Question: I am working with a data set (column 1=gene names and column 2 = expression values) and I'm trying to do a cluster plot but what I find is that the branches are labeled by row number rather than the gene ID from column 1.
dataset: <URL>
Using:
'''
attach(animals)
d=dist(as.matrix(animals))
hc=hclust(d)
plot(hc)
'''
resulting plot:

I've tried to do kmeans clustering and end up getting this error:
> NAs introduced by coercion.
Which indicates to me that I have not formatted my data file correctly.
Anyone know what's going on here?
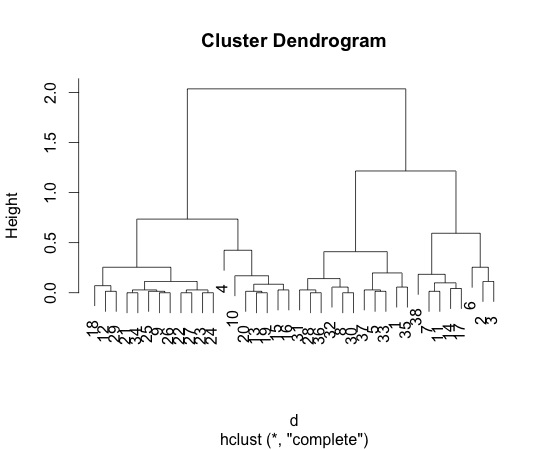
Answer: For 'hclust' to recognize your gene name as the correct label name, this column has to be the row names.
Problem: gene 'mmu-miR-191' appears twice and row names cannot be repeated. Considering the value for both rows are the same, I'm just gonna assume it is a duplicate and erase the second one.
'''
read.table("miRNA.csv", sep=",", header=TRUE, row.names=1) -> mirna
mirna[-34,] -> mirna # Delete the redundant row.
row.names(mirna) <- mirna[,1] # Declare column 1 as the row names
dist(as.matrix(mirna)) -> d # And then your routine
hc <- hclust(d)
plot(hc)
'''